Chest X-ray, PA view. Patient: 35 years old, sex F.
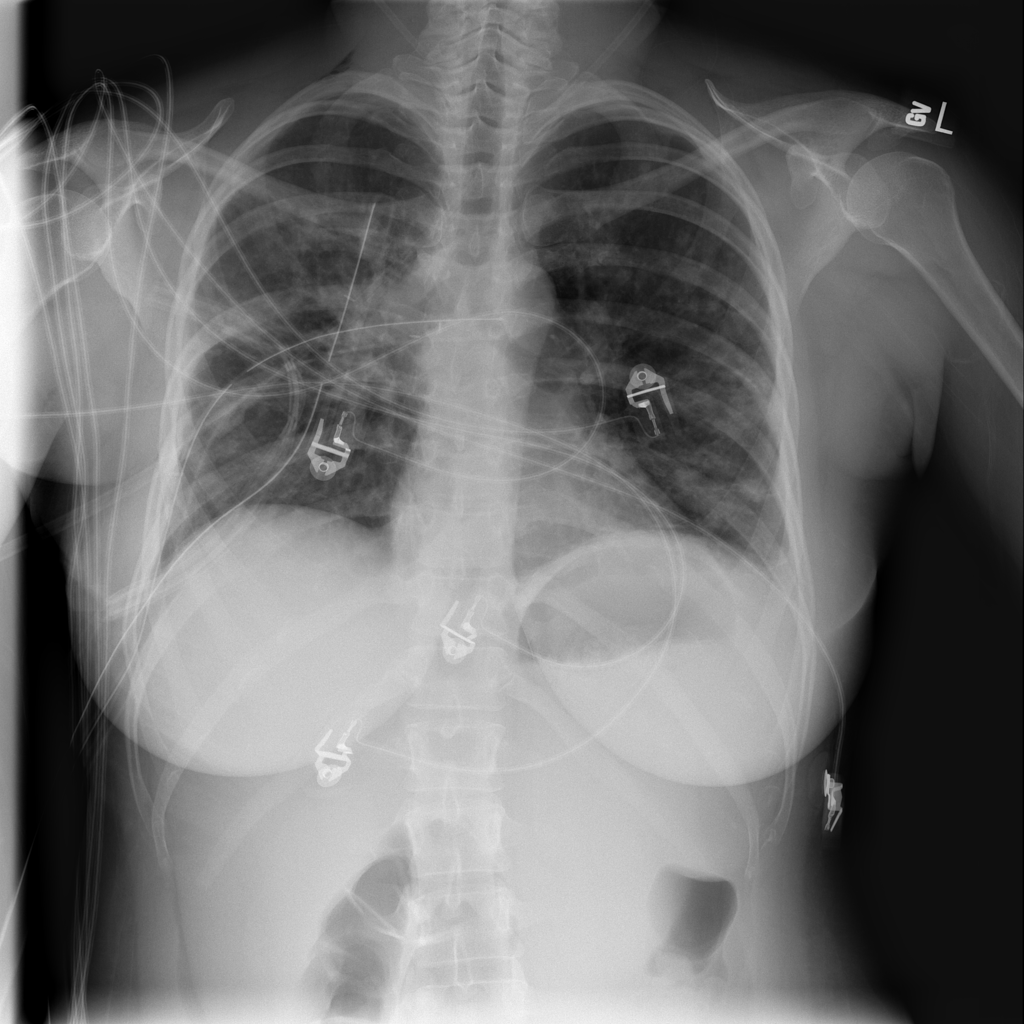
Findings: No Finding